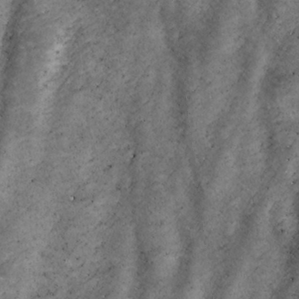
Label: non_frost